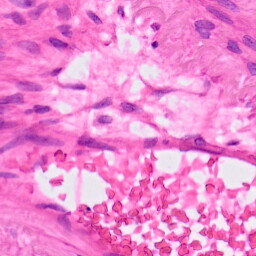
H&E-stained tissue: Lung